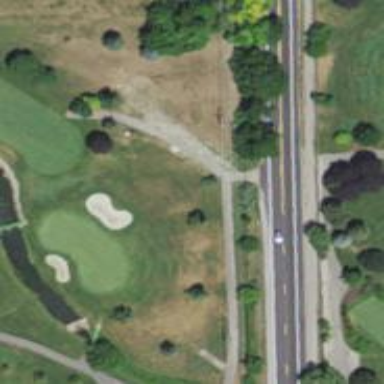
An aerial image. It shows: Service road designated as golf cart path.